Question: I have a JTextField called jta in my java program and i want it to be about 4 rows tall and I set the size when I declared the TextField and i also used jta.setSize() but I still cannot get it taller. I think it is because the MigLayout has a limit for how big a component can be in a row.
Here is a snippit of my code:
'''
static JTextArea jta = new JTextArea(10, 42);
//declaring the JTextArea
jta.setFont(inputfont);
jta.setBackground(Color.LIGHT_GRAY);
jta.setForeground(Color.WHITE);
jta.setLineWrap(true);
jta.setWrapStyleWord(true);
jta.setRows(4);
//setting the jta up
panel.add(jta,"w 100%, h 100%,span,wrap");//adding jta to the panel
'''

as you see it is only one line of text high, any help?
'''
import net.miginfocom.swing.MigLayout;
public class miglayout {
public static void main(String args[]) {
MigLayout mg = new MigLayout("", "", "1");
JFrame frame = new JFrame("jta SSCCE");
JPanel panel = new JPanel();
JLabel l1 = new JLabel("Row 1");
JLabel l2 = new JLabel("Row 3");
panel.setLayout(mg);
frame.add(panel);
JTextArea jta = new JTextArea(4, 40);
panel.add(l1, "wrap");
panel.add(jta, "wrap");
panel.add(l2);
frame.pack();
frame.setVisible(true);
}
}
'''
As you can see if you run this code, even though I set the size of the JTextArea it is still one line, but if you comment out the 'panel.setLayout(mg);' then it works fine.
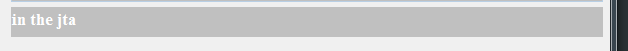
Answer: Im not an expert using this layout but thanks you post a SSCCE.
if you change
'''
MigLayout mg = new MigLayout("", "", "1");
'''
to
'''
MigLayout mg = new MigLayout();
'''
I get